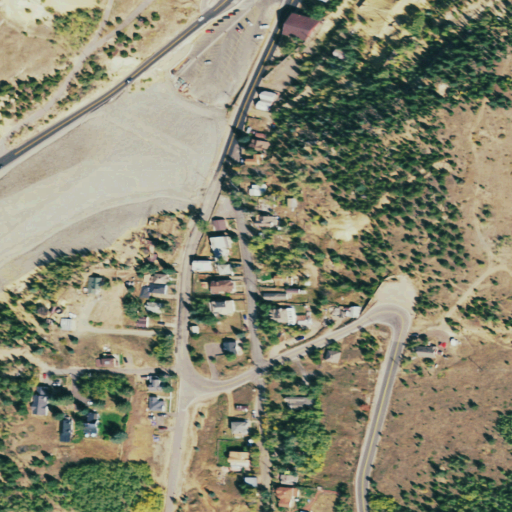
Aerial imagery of valley in Colorado named Spring Gulch containing shrub, open development, low intensity development, medium intensity development, evergreen forest, high intensity development, grassland, and barren land